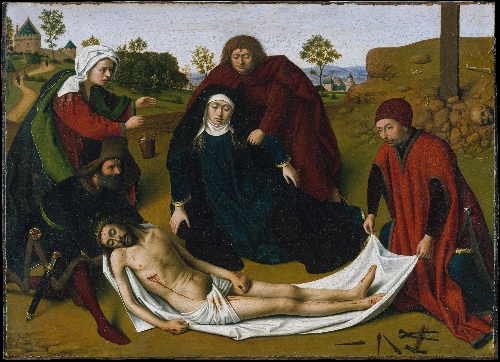
Title: The Lamentation
Artist: Petrus Christus
Artist bio: Netherlandish, Baarle-Hertog (Baerle-Duc), active by 1444–died 1475/76 Bruges
Date: ca. 1450
Object type: Painting
Classification: Paintings
Medium: Oil on wood
Dimensions: Overall 10 1/8 x 14 in. (25.7 x 35.6 cm); painted surface 10 x 13 3/4 in. (25.4 x 34.9 cm)
Department: European Paintings
Credit line: Marquand Collection, Gift of Henry G. Marquand, 1890
Accession year: 1891
Repository: Metropolitan Museum of Art, New York, NY
Tags: Sadness|Suffering|Mary Magdalene|Saint John the Evangelist|Lamentation|Death|Christ|Virgin Mary